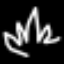
Label: leaf